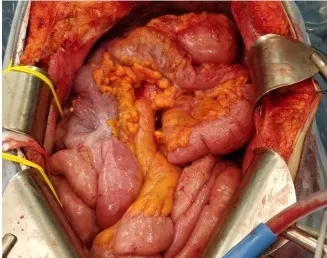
Post IP chemotherapy. . C. Normal small bowel mesentery.
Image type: medical_photograph (other_medical_photograph)